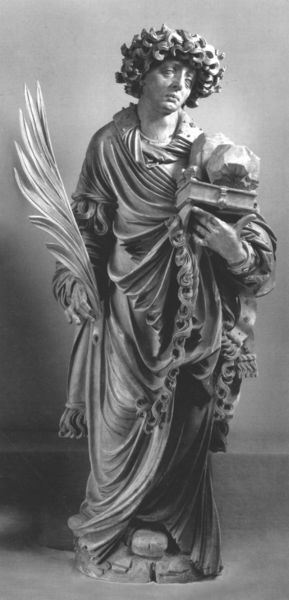
Titel: Hochaltar im Münster St. Stephanus in Breisach
Künstler: H. L. Meister
Standort: Breisach, Münster St. Stephan (EU - D - BW)
Schlagwörter: feder, mann, steine, locken, statue, faltenwurf, kontrapost, buch, heiliger, schreiber, riemenschneider, 16. jahrhundert